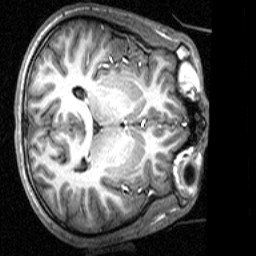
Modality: T1w
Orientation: axial
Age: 19
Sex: male